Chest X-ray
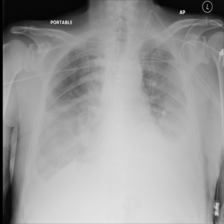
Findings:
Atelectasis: negative
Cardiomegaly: negative
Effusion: positive
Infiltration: negative
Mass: negative
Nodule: negative
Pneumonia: negative
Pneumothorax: negative
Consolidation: negative
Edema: negative
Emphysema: negative
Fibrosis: negative
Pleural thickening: negative
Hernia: negative